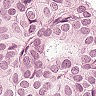
Metastatic tissue present: yes